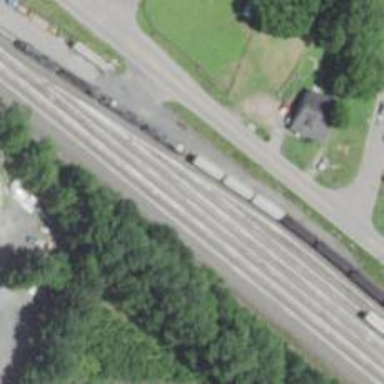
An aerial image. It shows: Railway yard used for servicing trains.